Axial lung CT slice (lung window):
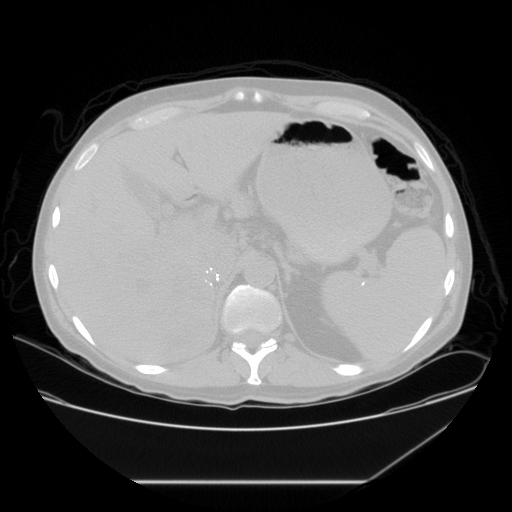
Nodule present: no